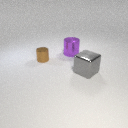
small brown metal cylinder to the left of large purple metal cylinder